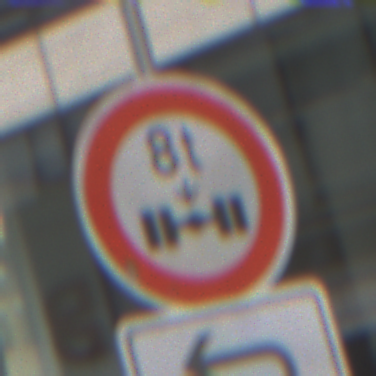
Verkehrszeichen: TatsaechlicheAchslast
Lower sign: RichtungsangabeDurchPfeile2
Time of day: Midday
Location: Outdoor (Urban)
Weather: Overcast
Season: NotSpecified
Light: Natural